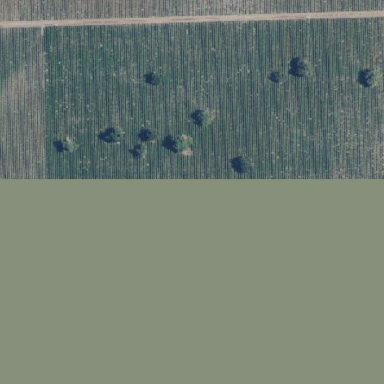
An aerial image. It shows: Vineyard growing grapes.